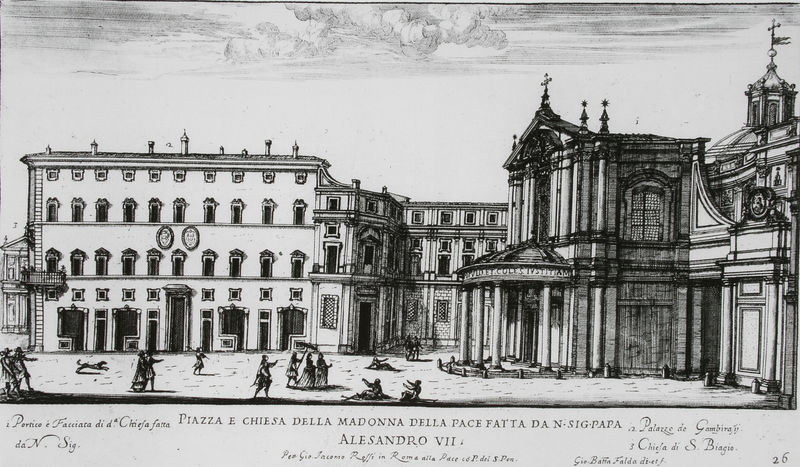
Titel: Blick auf Vorplatz und Kirche von S. Maria della Pace und Palazzo Gambirasi, Rom
Künstler: Giovanni Battista Falda
Standort: viele Standorte
Institution: Seriendruck
Schlagwörter: gruppe, himmel, wolken, frauen, kirchturm, landschaft, menschen, sitzen, stadt, bewegung, damen, fenster, geschwungen, grau, kleider, laterne, schwarz, skizze, säule, säulen, tür, weiss, zeichnung, dach, gebäude, haus, hund, regenschirm, schirm, sonnenschirm, wolke, leute, alt, architektur, arme, barock, mensch, gesten, felder, horizont, häuser, gehen, kirche, adel, renaissance, rokoko, kamin, kamine, oval, rund, turm, vorbau, balkon, schrift, papier, ecke, liegen, ansicht, fassade, italien, passanten, perspektive, türen, vedute, studie, fahne, flagge, dächer, giebel, grafik, graphik, fußgänger, platz, pilaster, figuren, kuppel, staffage, treppe, könig, inschrift, panorama, eingang, tusche, medaillon, kreuz, palast, palazzo, balustrade, dom, kohle, groß, druck, schwarz-weiss, sterne, schraffur, radierung, stich, titel, text, bürger, bürgertum, bleistift, entwurf, kathedrale, rom, ecken, untertitel, portal, wappen, sims, gesims, skulpturen, mezzanin, florenz, bettler, marktplatz, etagen, geschosse, kasetten, kupferstich, madonna, stockwerke, laube, beschreibung, legende, geschoss, aufriss, nischen, außenansicht, atrium, vorplatz, sockelzone, roma, westfassade, westwerk, prospekt, mezzaningeschoss, dachreiter, piazza, medaillons, italienisch, zeigegestus, alexander, kirchplatz, zeichnunh, vergitterung, renaisance, pace, alesandro vii., alessandro, alexander vii, architekzur, piazza e chiesa della madonna, wellengiebel, chiesa, alesandro, könog, vii, piazza della madonna, hausstich, ppiazza